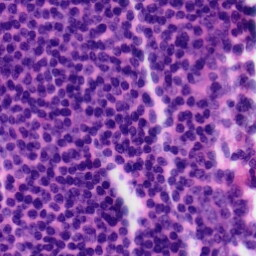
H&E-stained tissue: Tonsil